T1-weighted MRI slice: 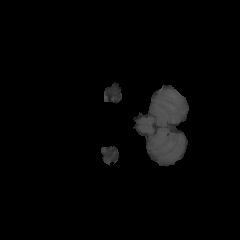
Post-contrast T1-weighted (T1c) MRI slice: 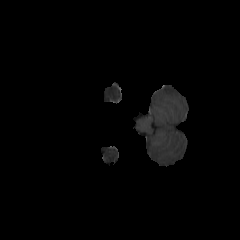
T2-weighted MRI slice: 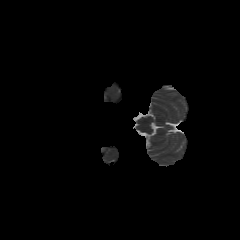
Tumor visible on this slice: no